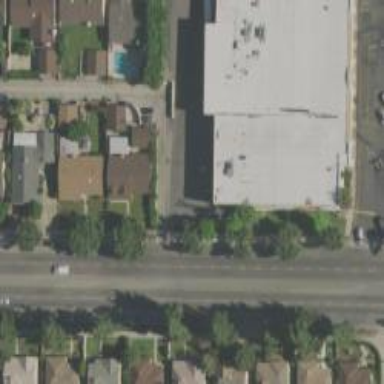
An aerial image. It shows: Alley classified as service road.